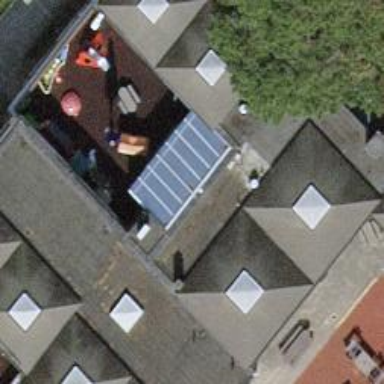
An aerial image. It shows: Kindergarten.